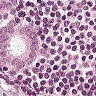
Metastatic tissue present: yes